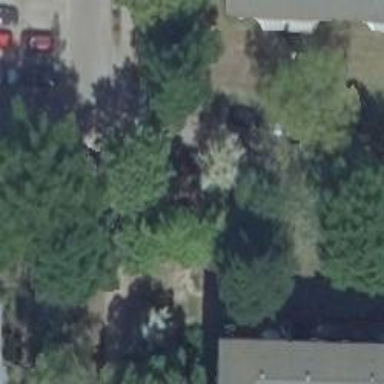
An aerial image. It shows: Row of broadleaved trees.